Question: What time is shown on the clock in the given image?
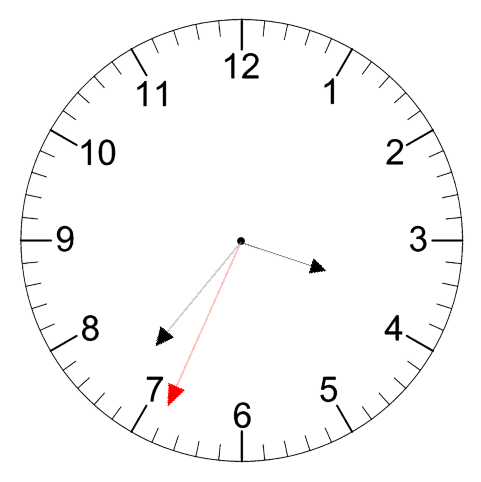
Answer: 03:36:34